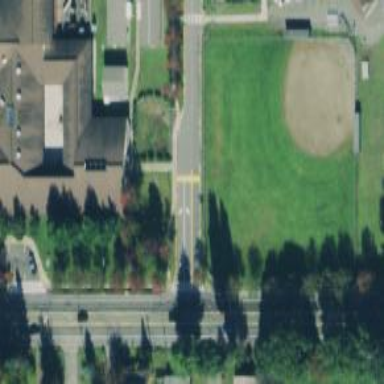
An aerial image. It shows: Footway along the road.